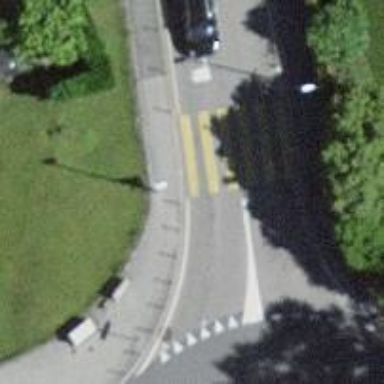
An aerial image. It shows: Guidepost supported by pole.